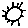
Label: sun